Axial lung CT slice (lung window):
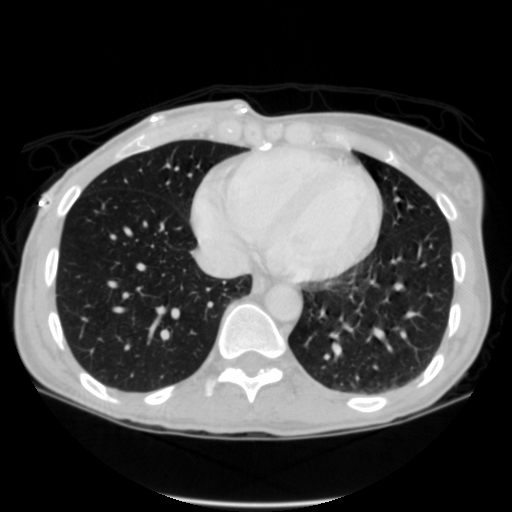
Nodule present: no